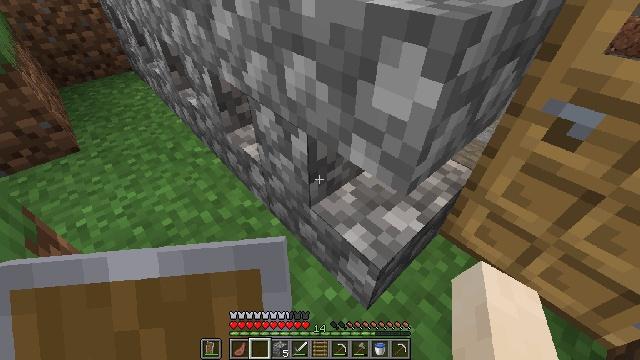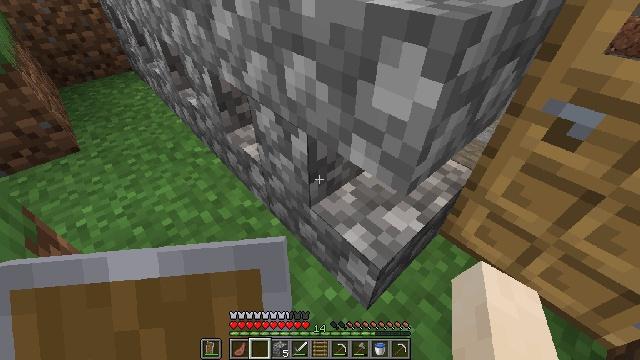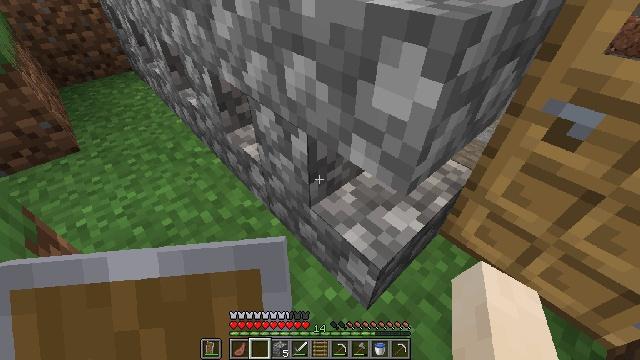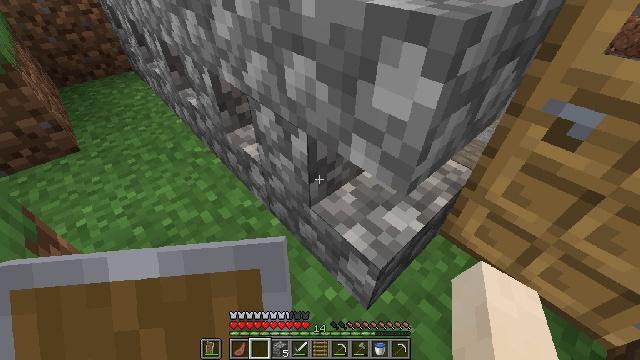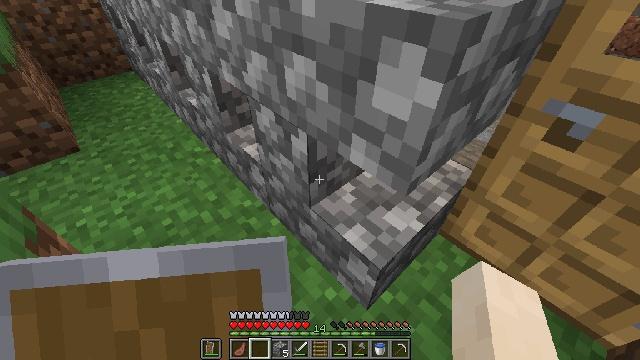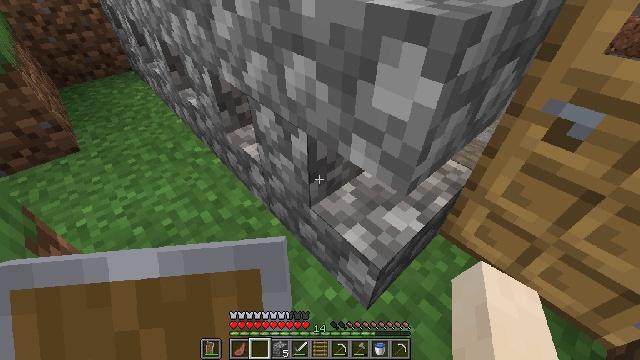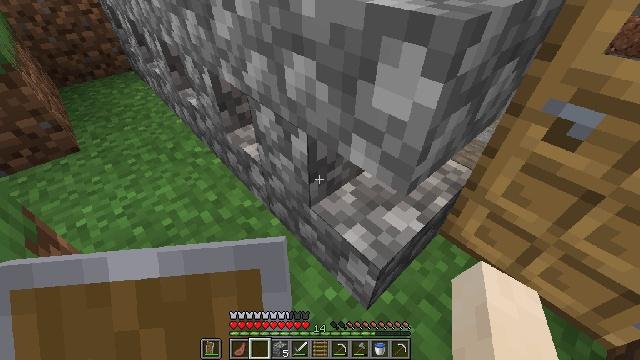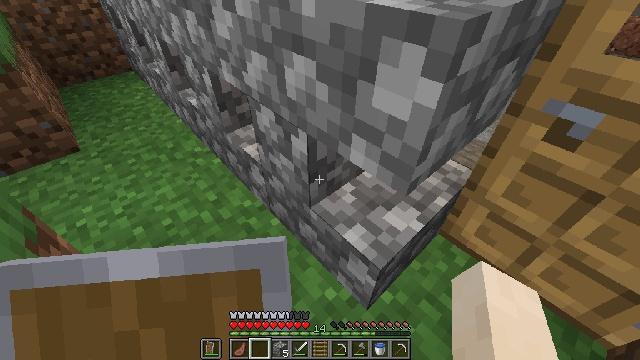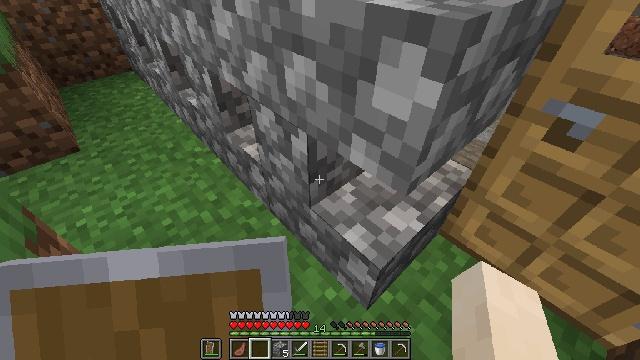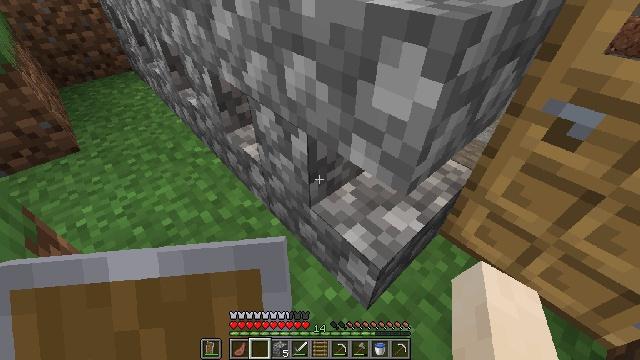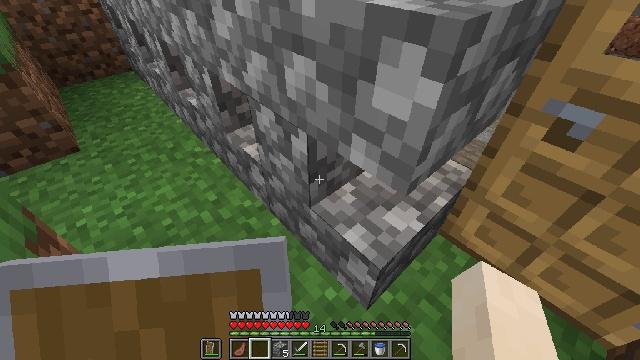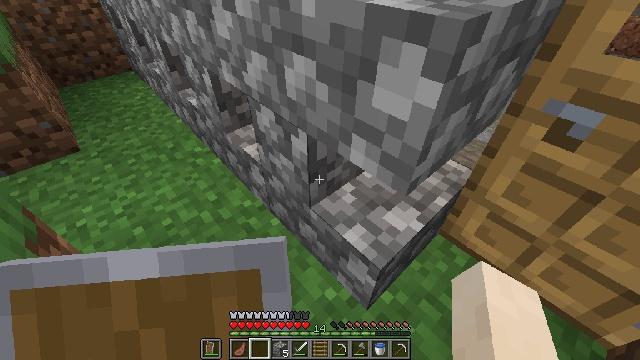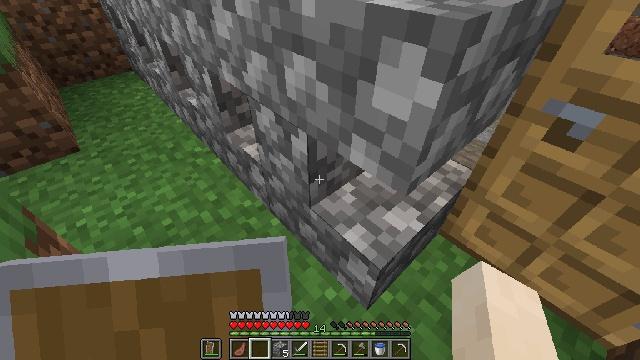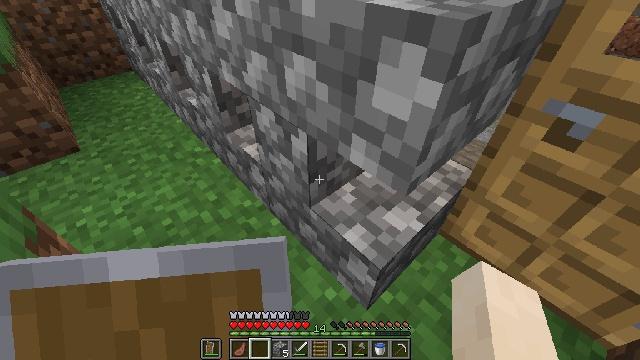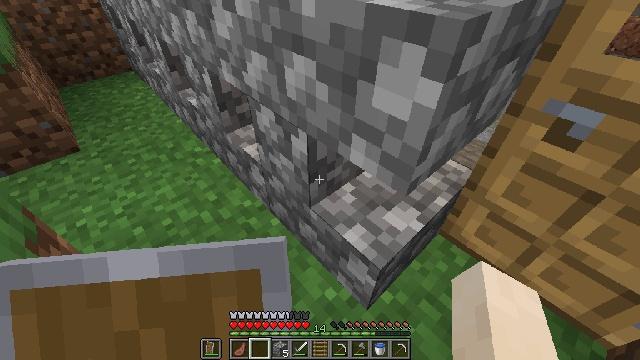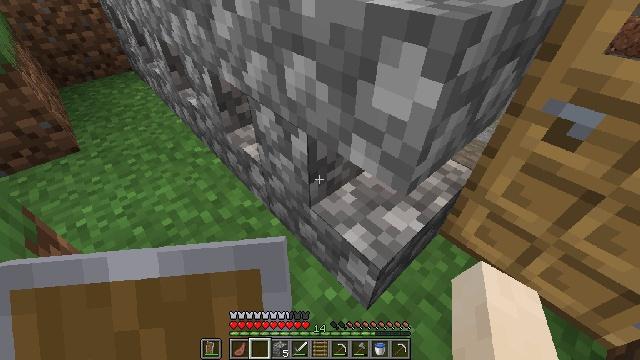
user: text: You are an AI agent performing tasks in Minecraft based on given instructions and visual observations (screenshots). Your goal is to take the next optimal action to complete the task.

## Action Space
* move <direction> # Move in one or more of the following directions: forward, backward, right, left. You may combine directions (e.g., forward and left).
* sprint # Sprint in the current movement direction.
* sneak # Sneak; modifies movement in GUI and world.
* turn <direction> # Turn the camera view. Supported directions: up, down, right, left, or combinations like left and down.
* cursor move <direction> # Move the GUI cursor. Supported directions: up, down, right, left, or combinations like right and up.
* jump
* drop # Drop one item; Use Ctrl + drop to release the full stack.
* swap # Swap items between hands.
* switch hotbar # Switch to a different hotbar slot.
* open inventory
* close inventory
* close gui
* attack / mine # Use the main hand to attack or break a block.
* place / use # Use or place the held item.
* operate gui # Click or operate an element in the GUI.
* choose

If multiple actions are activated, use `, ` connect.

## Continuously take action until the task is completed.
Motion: motion action
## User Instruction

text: craft item air
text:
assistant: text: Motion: no_op
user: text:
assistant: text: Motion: no_op
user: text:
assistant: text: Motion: no_op
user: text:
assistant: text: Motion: no_op
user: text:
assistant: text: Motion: no_op
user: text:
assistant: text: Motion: no_op
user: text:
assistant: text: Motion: no_op
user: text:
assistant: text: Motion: no_op
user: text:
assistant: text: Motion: no_op
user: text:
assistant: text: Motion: no_op
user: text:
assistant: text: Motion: no_op
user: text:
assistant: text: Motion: no_op
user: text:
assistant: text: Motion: no_op
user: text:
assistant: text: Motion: no_op
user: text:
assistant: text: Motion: no_op
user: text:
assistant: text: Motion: no_op
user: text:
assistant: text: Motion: no_op
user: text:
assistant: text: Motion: no_op
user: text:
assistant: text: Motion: no_op
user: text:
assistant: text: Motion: no_op
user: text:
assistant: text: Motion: no_op
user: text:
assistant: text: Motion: no_op
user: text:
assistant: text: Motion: no_op
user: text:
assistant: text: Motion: no_op
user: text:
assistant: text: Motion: no_op
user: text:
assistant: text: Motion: no_op
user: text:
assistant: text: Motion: no_op
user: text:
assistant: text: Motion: no_op
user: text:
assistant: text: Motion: no_op
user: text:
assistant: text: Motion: no_op